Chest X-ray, PA view. Patient: 64 years old, sex M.
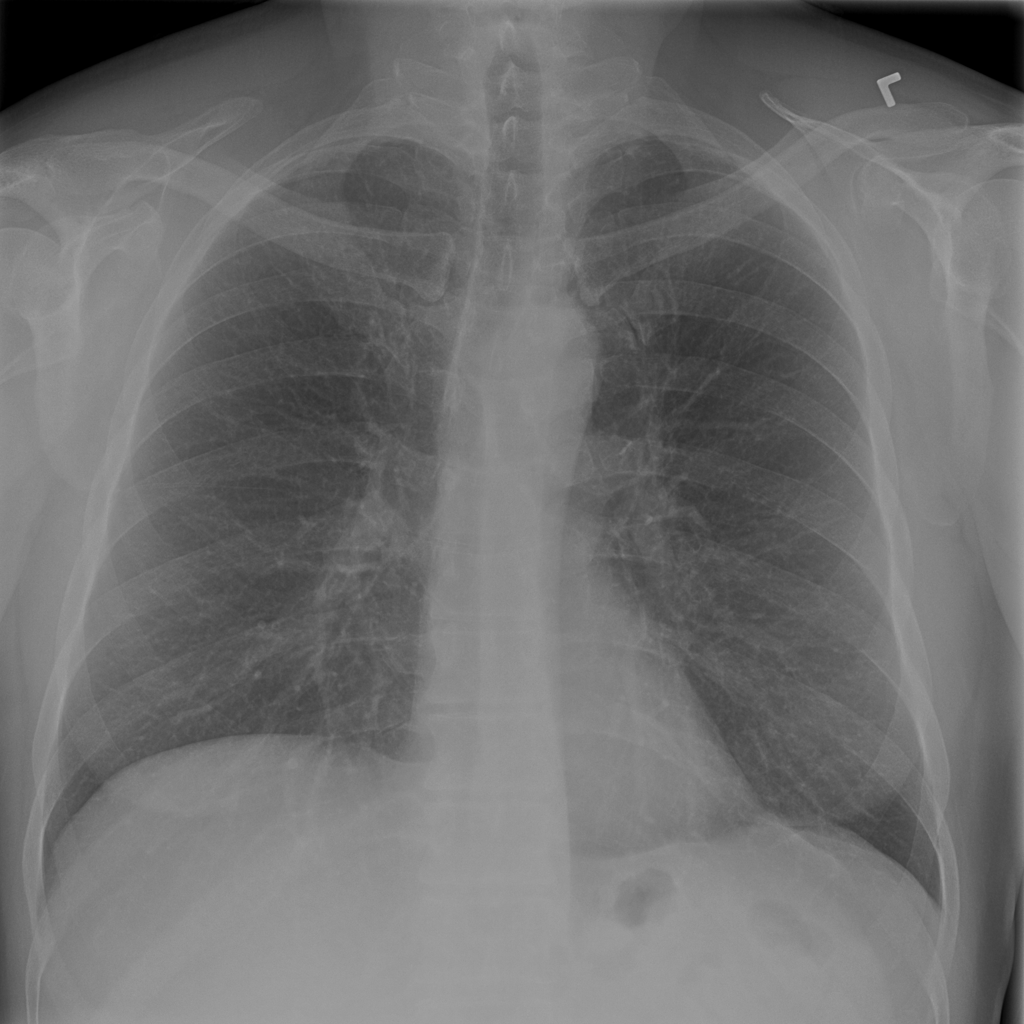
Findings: No Finding